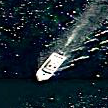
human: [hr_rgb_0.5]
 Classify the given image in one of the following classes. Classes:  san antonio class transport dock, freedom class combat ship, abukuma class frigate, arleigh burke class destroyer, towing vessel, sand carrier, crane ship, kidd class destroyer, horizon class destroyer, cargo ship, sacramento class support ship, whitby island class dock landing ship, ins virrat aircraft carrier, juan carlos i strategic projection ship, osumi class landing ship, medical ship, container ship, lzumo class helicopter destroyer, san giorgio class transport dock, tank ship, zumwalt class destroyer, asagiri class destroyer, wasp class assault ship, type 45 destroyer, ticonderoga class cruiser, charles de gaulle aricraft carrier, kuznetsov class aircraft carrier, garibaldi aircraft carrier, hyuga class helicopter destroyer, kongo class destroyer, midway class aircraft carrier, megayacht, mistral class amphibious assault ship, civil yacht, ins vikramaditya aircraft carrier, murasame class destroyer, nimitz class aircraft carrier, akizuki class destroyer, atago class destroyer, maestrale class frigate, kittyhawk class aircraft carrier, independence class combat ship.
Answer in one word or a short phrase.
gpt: Civil yacht